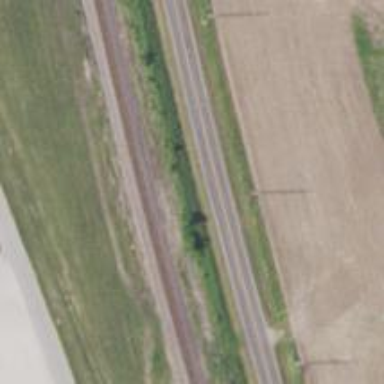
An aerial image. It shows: Railway track.